Question: Is it possible to create a contourplot in Matplitlib with every n-th line a different color then the rest? I would like to have this because this less contourlines are showing not enough detail, and all the same color makes it too crowded. For example:

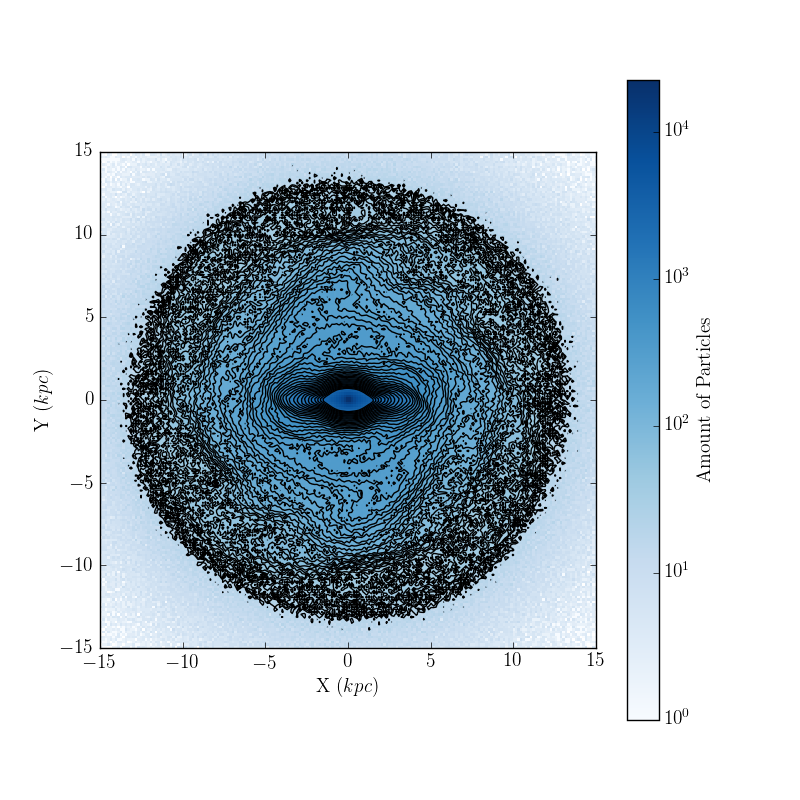
Answer: Yes, you can. You have to specify the colors for each level:
'''
levels = np.logspace(0, np.log10(Z.max()), 100 )[30:80]
color_levels = ['r' if (i+5) % 10 == 0 else 'k' for i in range(len(levels))]
pyplot.contour(X, Y, Z, locator=ticker.LogLocator(), colors=color_levels, levels=levels, lw=2, norm=colors.LogNorm(), vmin=1, vmax=Z.max())
'''
Herein is 'Z' the results of the 'np.histogram2d()'. The underlying histogram2d is plotted with 'imshow'. The '[30:80]' slice on the levels is to prevent cluttering in the middle and edges of the image.
Of course you can edit the '% 10' in the definition of 'color_levels' to every integer of your liking.
This results in: